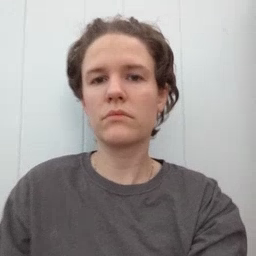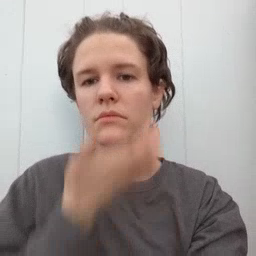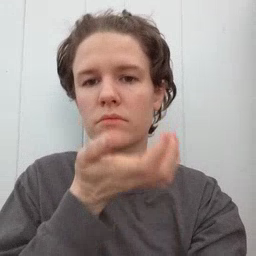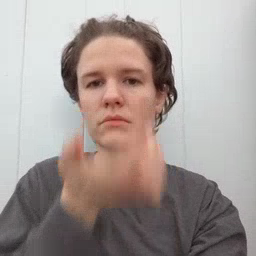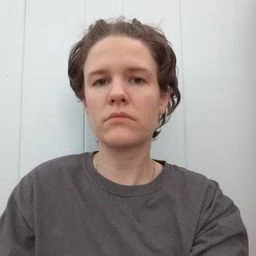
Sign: grass